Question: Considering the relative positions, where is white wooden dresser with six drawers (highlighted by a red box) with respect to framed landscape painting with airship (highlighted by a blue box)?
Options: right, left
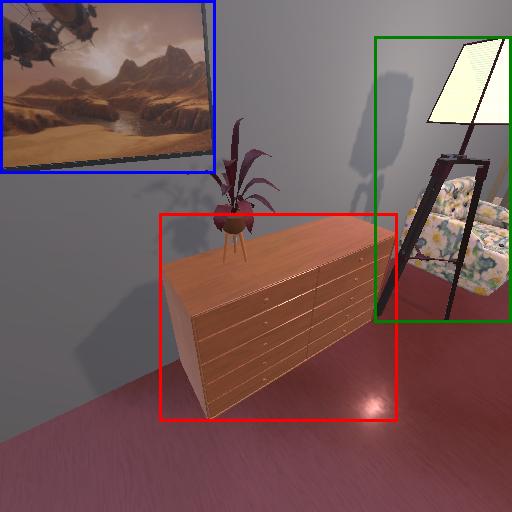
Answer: right